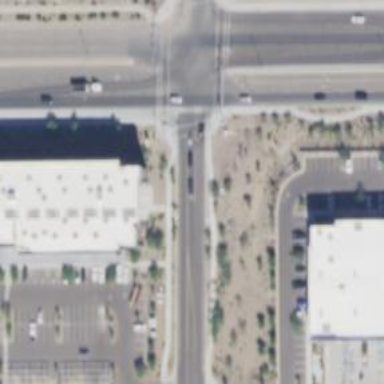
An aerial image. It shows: Solid stop line on the road.